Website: ulta-beauty
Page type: billing-address
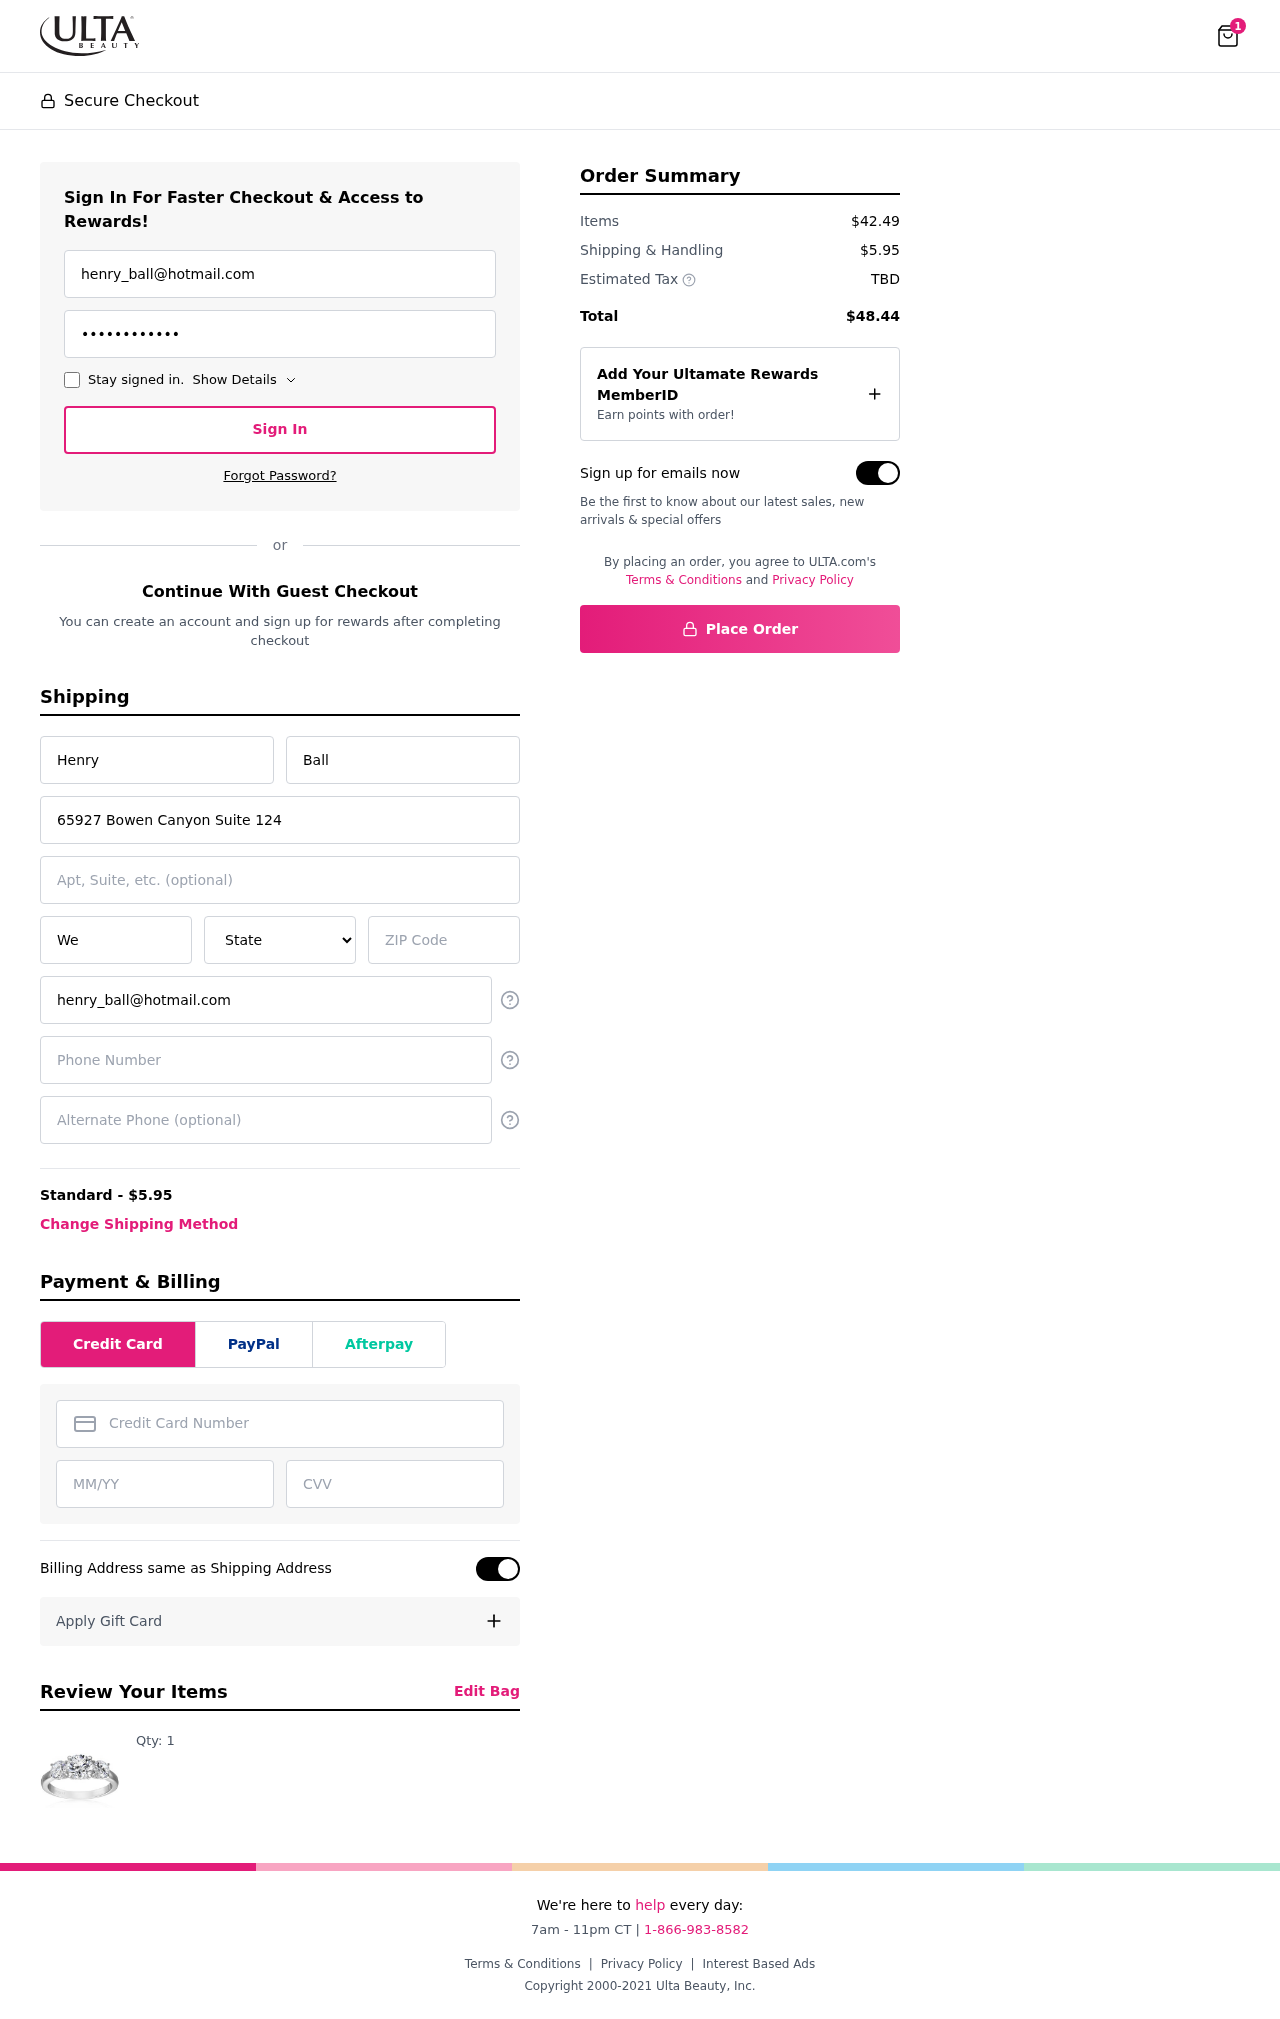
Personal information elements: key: PII_STATE
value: Kentucky
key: PII_EMAIL
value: henry_ball@hotmail.com
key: PII_FIRSTNAME
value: Henry
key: PII_LASTNAME
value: Ball
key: PII_STREET
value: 65927 Bowen Canyon Suite 124
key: PII_CITY
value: West Jamie
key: PII_POSTCODE
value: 65135
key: PII_PHONE
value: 3026926448
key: PII_CARD_NUMBER
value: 2542 8214 1443 5776
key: PII_CARD_EXPIRY
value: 02/27
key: PII_CARD_CVV
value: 408
Product elements: key: PRODUCT1_QUANTITY
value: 1
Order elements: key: ORDER_NUM_ITEMS
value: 1
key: ORDER_SHIPPING_COST
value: $5.95
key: ORDER_SUBTOTAL
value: $42.49
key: ORDER_TOTAL
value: $48.44